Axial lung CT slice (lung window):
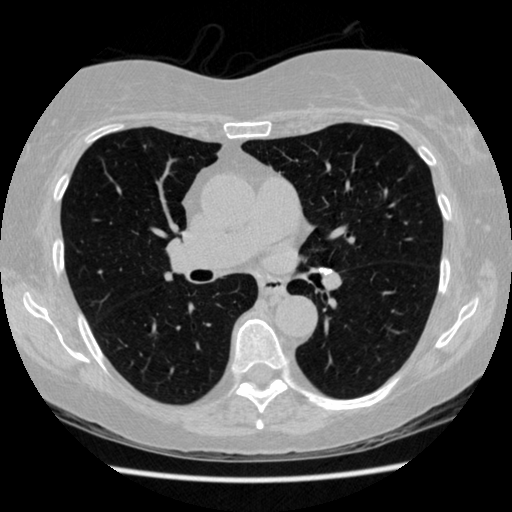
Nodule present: no